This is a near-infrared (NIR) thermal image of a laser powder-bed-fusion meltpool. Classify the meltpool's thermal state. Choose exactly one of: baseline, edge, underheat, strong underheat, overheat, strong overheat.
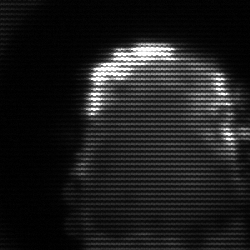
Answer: baseline